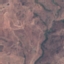
Land use / land cover: HerbaceousVegetation